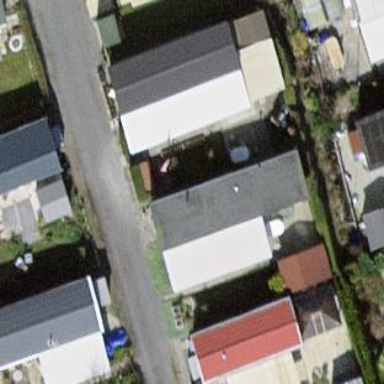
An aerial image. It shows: Static caravan building.